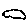
Label: cloud